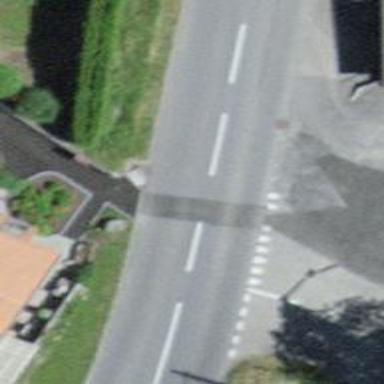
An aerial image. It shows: Tertiary road with asphalt surface and lane markings.